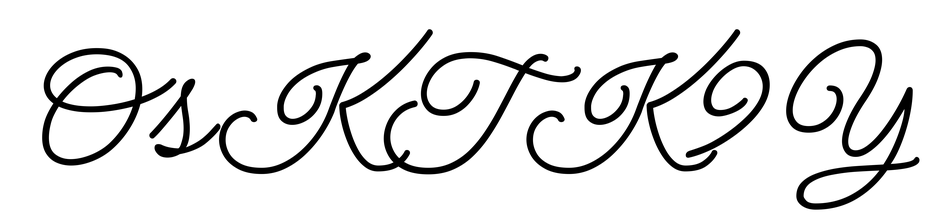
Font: MeowScript-Regular